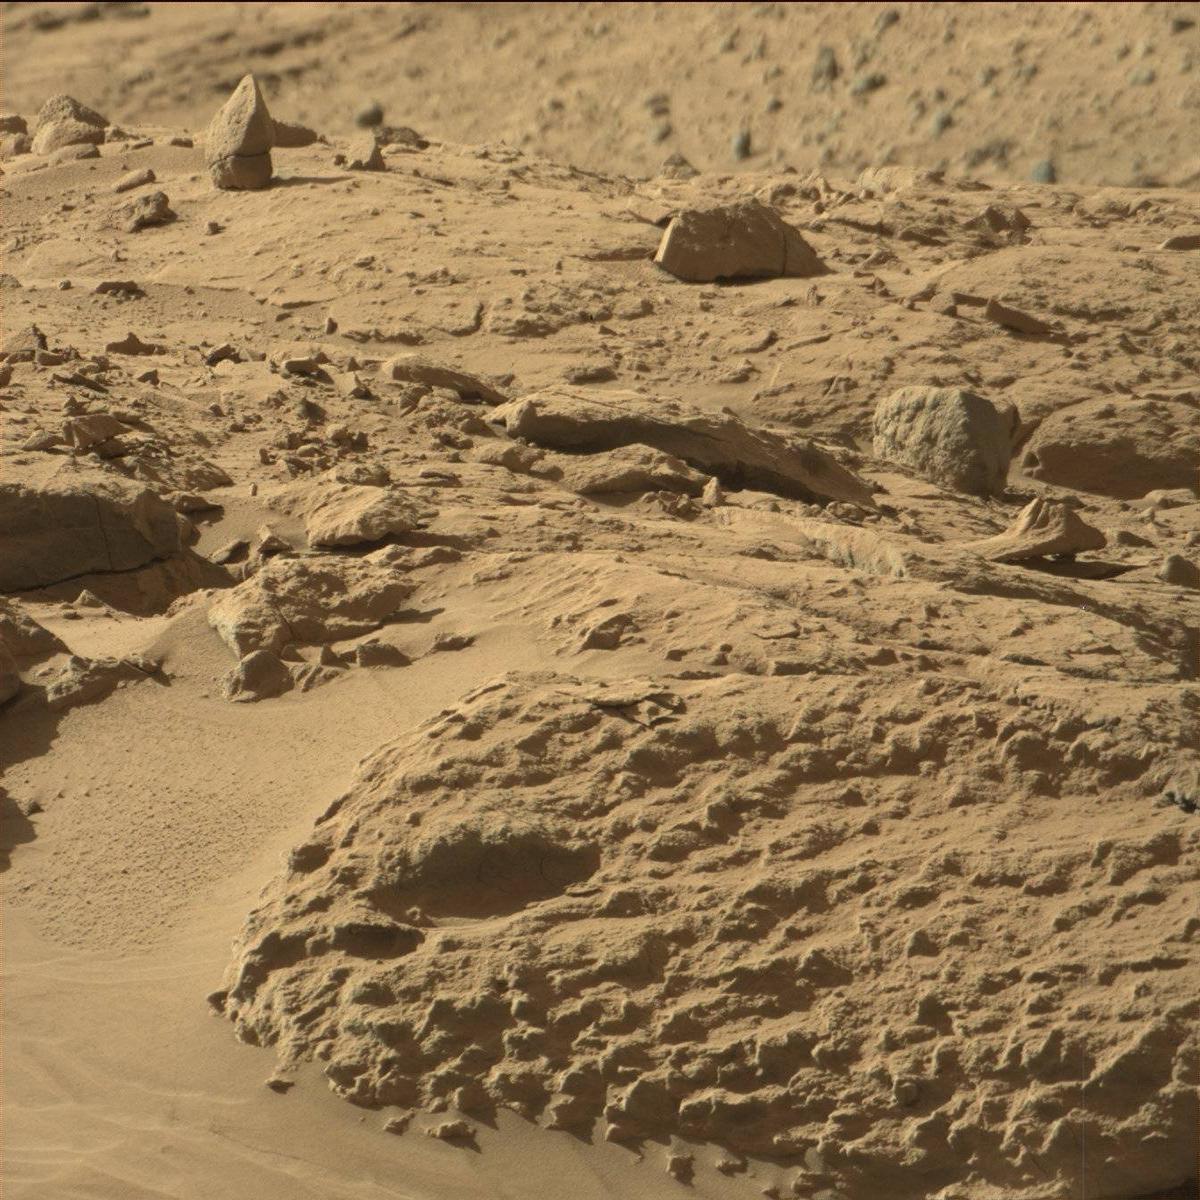
Terrain classes present: Bedrock, Rock, Sand / Soil